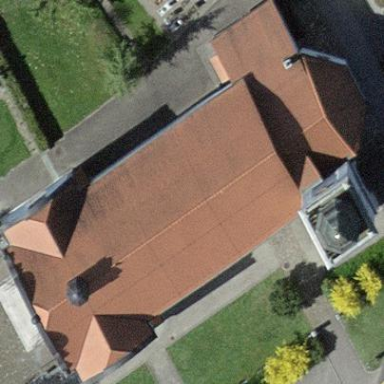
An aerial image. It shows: Church which is place of worship.